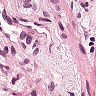
Metastatic tissue present: yes